Question: I have one excel file with '100 sheets'
My problem is I want to do
> I want to check if I found "Name" In any "Attribute" column.
Then Add new row of record '"DisplayName"' with same values what '"Name"' having but '"IsMandatory"' is '"N"'
There are 400 sheets where I need to check and insert new row if I found "Name" in "Attribute" column
Please give me idea . How can I do it using excel lookup or pivot technique. ?
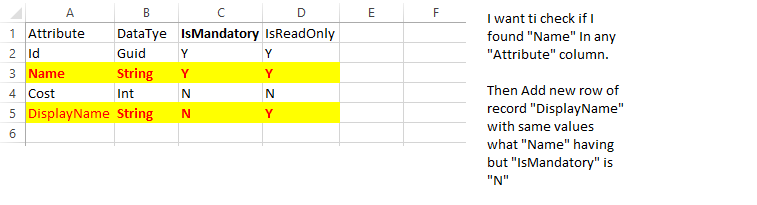
Answer: '''
Sub Test()
Dim curWorkbook As Workbook
Dim rnge As Range
Dim pasteCell As Integer
Set curWorkbook = ThisWorkbook
For Each wrkSheet In curWorkbook.Worksheets
wrkSheet.Activate
pasteCell = Range("A1").End(xlDown).Row + 1
wrkSheet.Range("A:A").Select
Set rnge = Selection.Find(What:="Name", After:=ActiveCell, LookIn:=xlValues, _
LookAt:=xlPart, SearchOrder:=xlByRows, SearchDirection:=xlNext, _
MatchCase:=False, SearchFormat:=False)
If rnge Is Nothing Then
'//Do Nothing
Else
wrkSheet.Range("A" & rnge.Row & ":D" & rnge.Row).Copy _
Destination:=wrkSheet.Range("A" & pasteCell & ":D" & pasteCell)
wrkSheet.Range("A" & pasteCell).Value = "Display Name"
wrkSheet.Range("C" & pasteCell).Value = "N"
Set rnge = Nothing
End If
wrkSheet.Range("A1").Select
Next
End Sub
'''
I am assuming the column references will remain same (A:D). If the columns will change in each individual sheet, you will have first find the correct column in the worksheet and then search for "Name" attribute in that column.